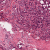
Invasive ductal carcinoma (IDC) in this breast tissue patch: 1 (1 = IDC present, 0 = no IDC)